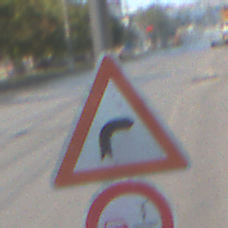
Verkehrszeichen: KurveRechts
Zusatzzeichen unten: VerbotUeberholenEinspurigeFahrzeuge
Umgebung: Outdoor, Urban
Tageszeit: Midday
Wetter: Clear
Licht: Natural
Jahreszeit: NotSpecified
Kontrast: HighContrast